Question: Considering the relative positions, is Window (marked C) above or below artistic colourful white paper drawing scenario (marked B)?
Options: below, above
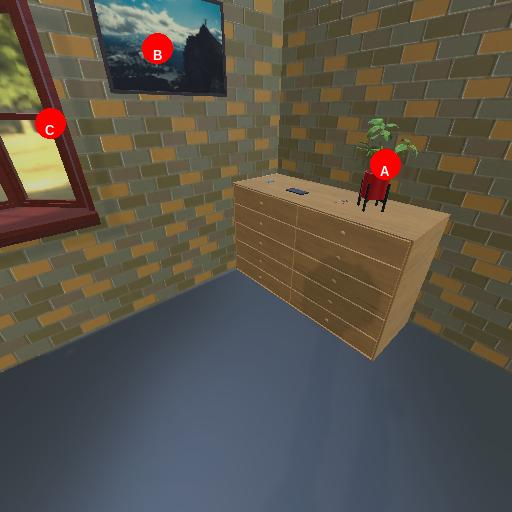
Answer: below